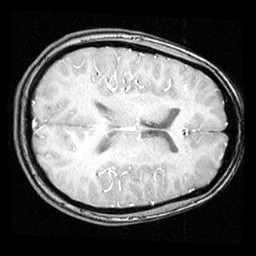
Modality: inplaneT1
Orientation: axial
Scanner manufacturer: ge
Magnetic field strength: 3 T
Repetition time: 0.2 s
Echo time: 0.0036 s